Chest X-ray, AP view. Patient: 40 years old, sex F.
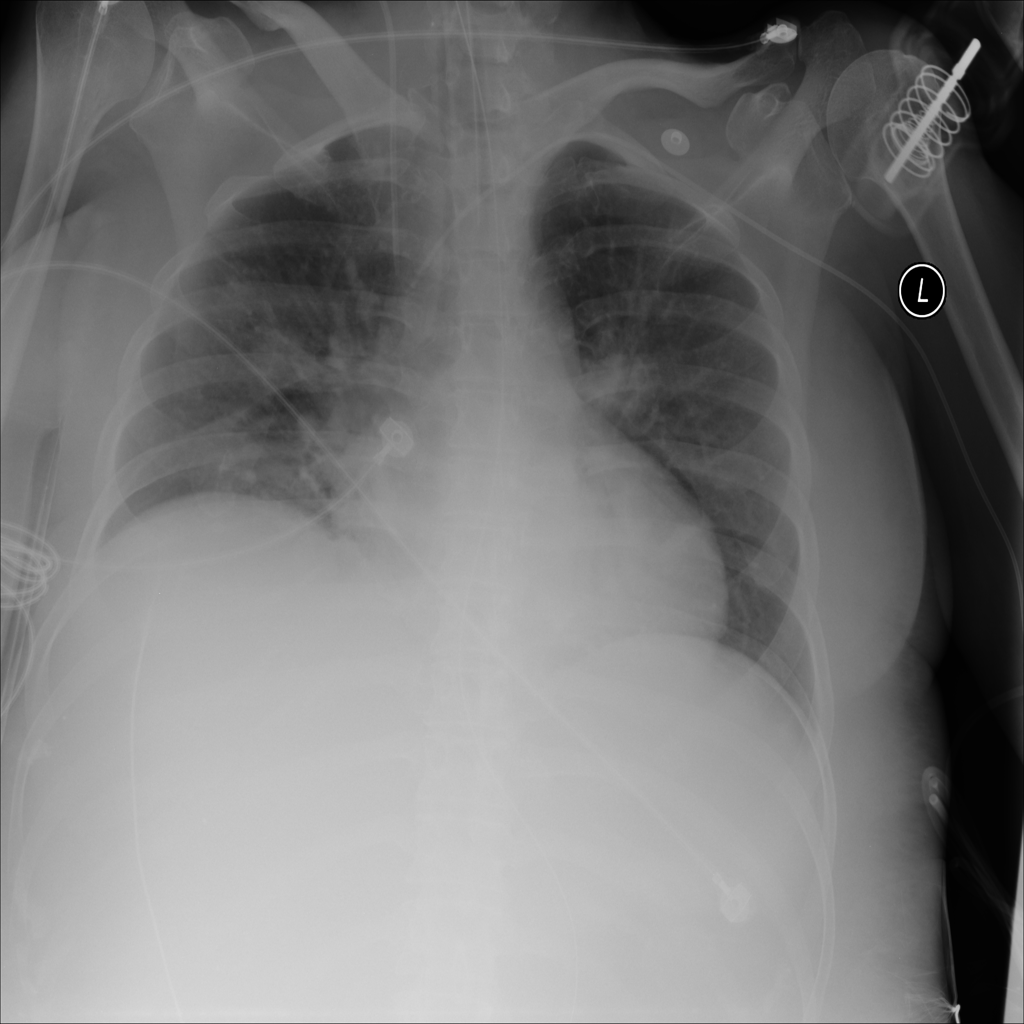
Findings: No Finding